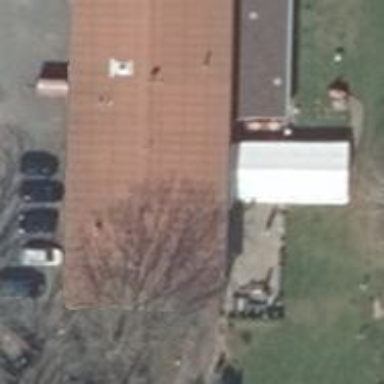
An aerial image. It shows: Restaurant.